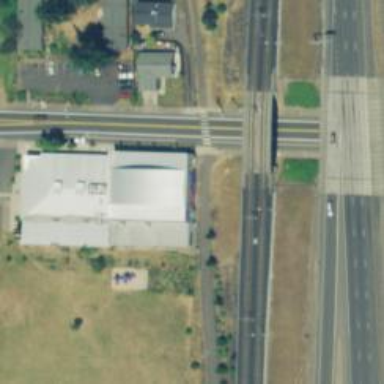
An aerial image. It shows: Bridge for light rail railway with electrified contact lines.